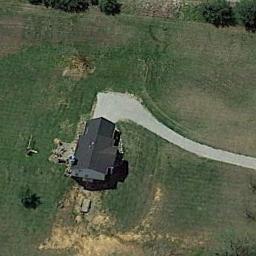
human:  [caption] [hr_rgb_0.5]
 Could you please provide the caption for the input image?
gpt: There is a road next to the sparse residential .

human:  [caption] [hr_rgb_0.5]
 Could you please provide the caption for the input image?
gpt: The sparse residential is on the grass next to a road .

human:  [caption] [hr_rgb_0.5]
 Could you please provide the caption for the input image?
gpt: Here is a gorgeous home with a trail behind and a row of trees in front .

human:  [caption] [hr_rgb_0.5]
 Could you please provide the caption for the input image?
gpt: In a sparse residential area there is a grey house surrounded by grass and a road .

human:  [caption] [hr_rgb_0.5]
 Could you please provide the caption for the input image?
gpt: A sparse residential area with a black building on the green meadow .